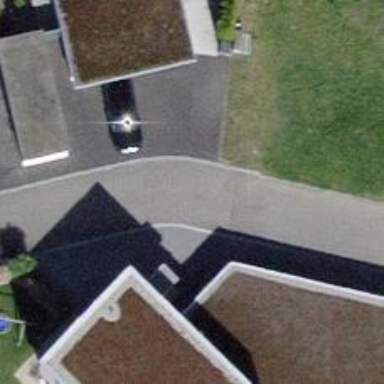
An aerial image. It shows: Asphalt road in residential area.